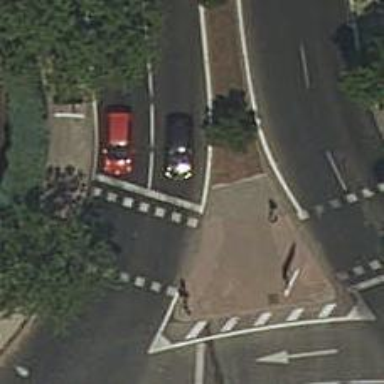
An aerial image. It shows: Asphalt footway with crossing equipped with traffic signals.